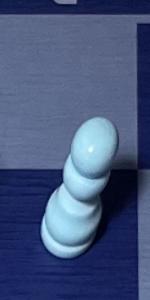
Label: Pawn_White